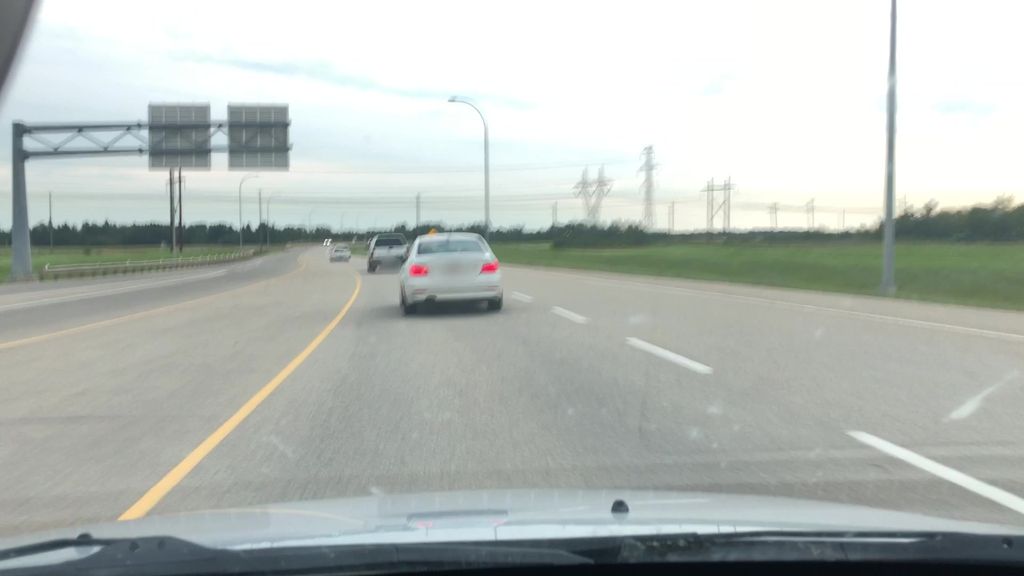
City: edmonton